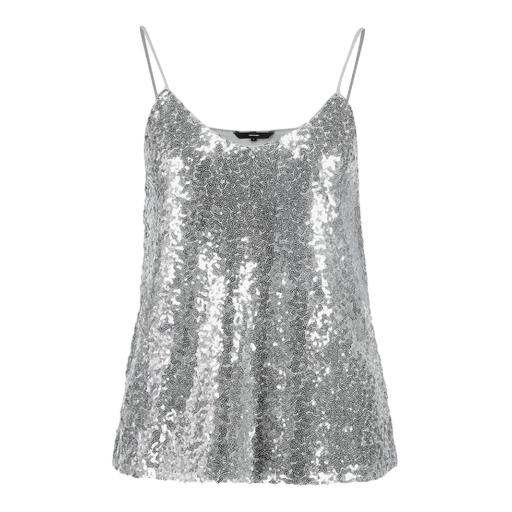
gray nori sequined tank top, sequin top, gray starry cami, white background